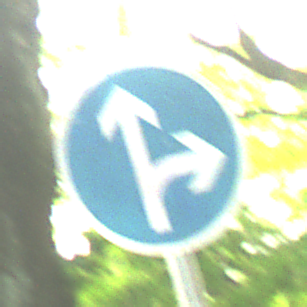
Verkehrszeichen: VorgeschriebeneFahrtrichtungGeradeausOderRechts
Umgebung: Outdoor, RoadRail
Tageszeit: MorningAfternoon
Wetter: Clear
Licht: Natural
Jahreszeit: NotSpecified
Kontrast: LowContrast